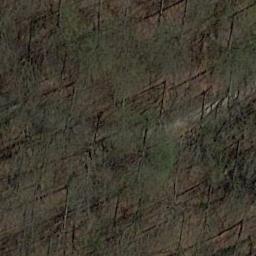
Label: forest